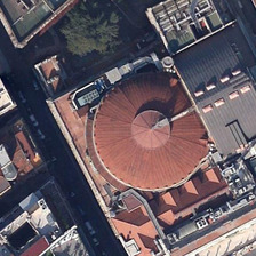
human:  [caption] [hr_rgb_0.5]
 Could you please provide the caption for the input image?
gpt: Many buildings near the red church

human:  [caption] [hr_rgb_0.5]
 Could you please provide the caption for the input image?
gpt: The Red Church is close to several buildings.

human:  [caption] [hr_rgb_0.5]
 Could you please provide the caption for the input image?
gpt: The red church is near several buildings.

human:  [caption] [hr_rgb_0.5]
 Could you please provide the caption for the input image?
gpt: a red church is close to several buildings.

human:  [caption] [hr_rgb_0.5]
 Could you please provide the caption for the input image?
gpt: There is a red church near several buildings.